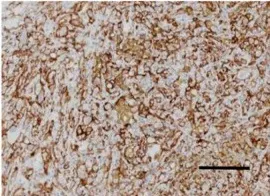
Pathology of a 49-year-old female patient with mediastinal EHE at the first treatment. CD31.
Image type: pathology (immunostaining)